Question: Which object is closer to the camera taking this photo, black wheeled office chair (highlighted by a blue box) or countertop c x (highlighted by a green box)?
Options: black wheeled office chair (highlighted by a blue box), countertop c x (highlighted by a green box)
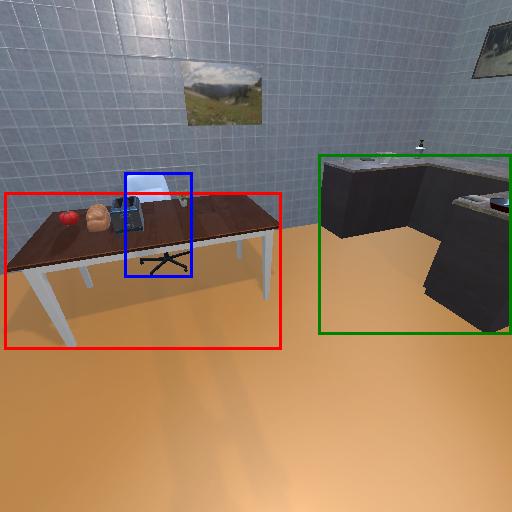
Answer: black wheeled office chair (highlighted by a blue box)